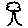
Label: tree